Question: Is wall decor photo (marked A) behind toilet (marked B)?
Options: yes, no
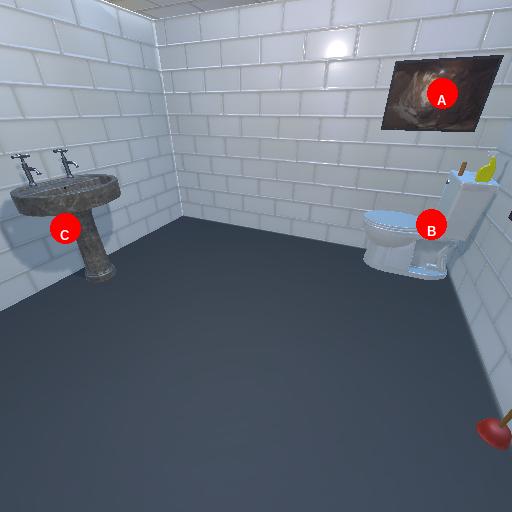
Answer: yes